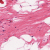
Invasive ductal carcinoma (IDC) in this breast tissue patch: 0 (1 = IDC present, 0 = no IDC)